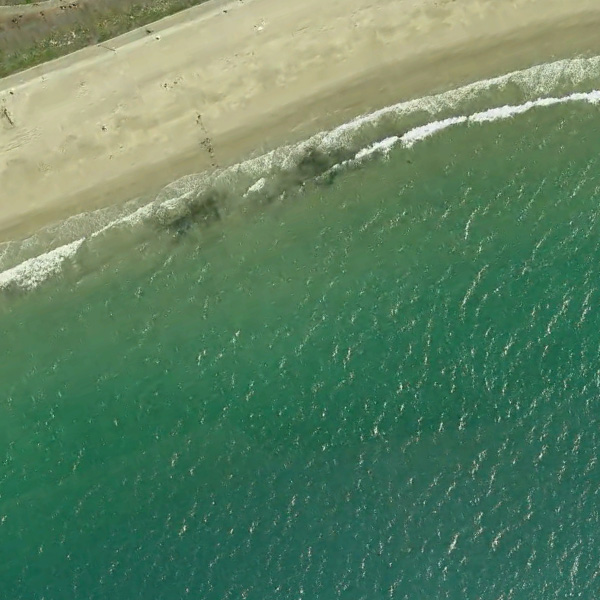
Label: Beach